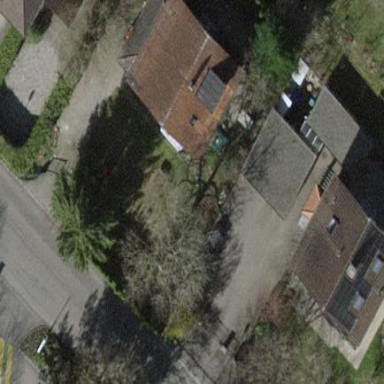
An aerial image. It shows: Detached building.